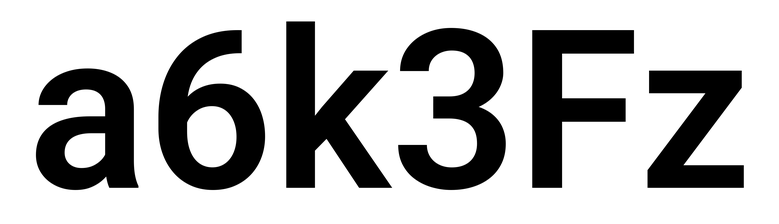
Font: Roboto_SemiBold